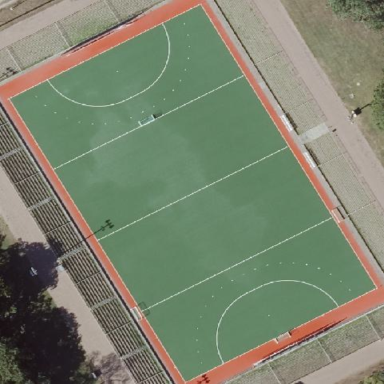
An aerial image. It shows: Field hockey pitch where players can enjoy the sport.